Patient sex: M
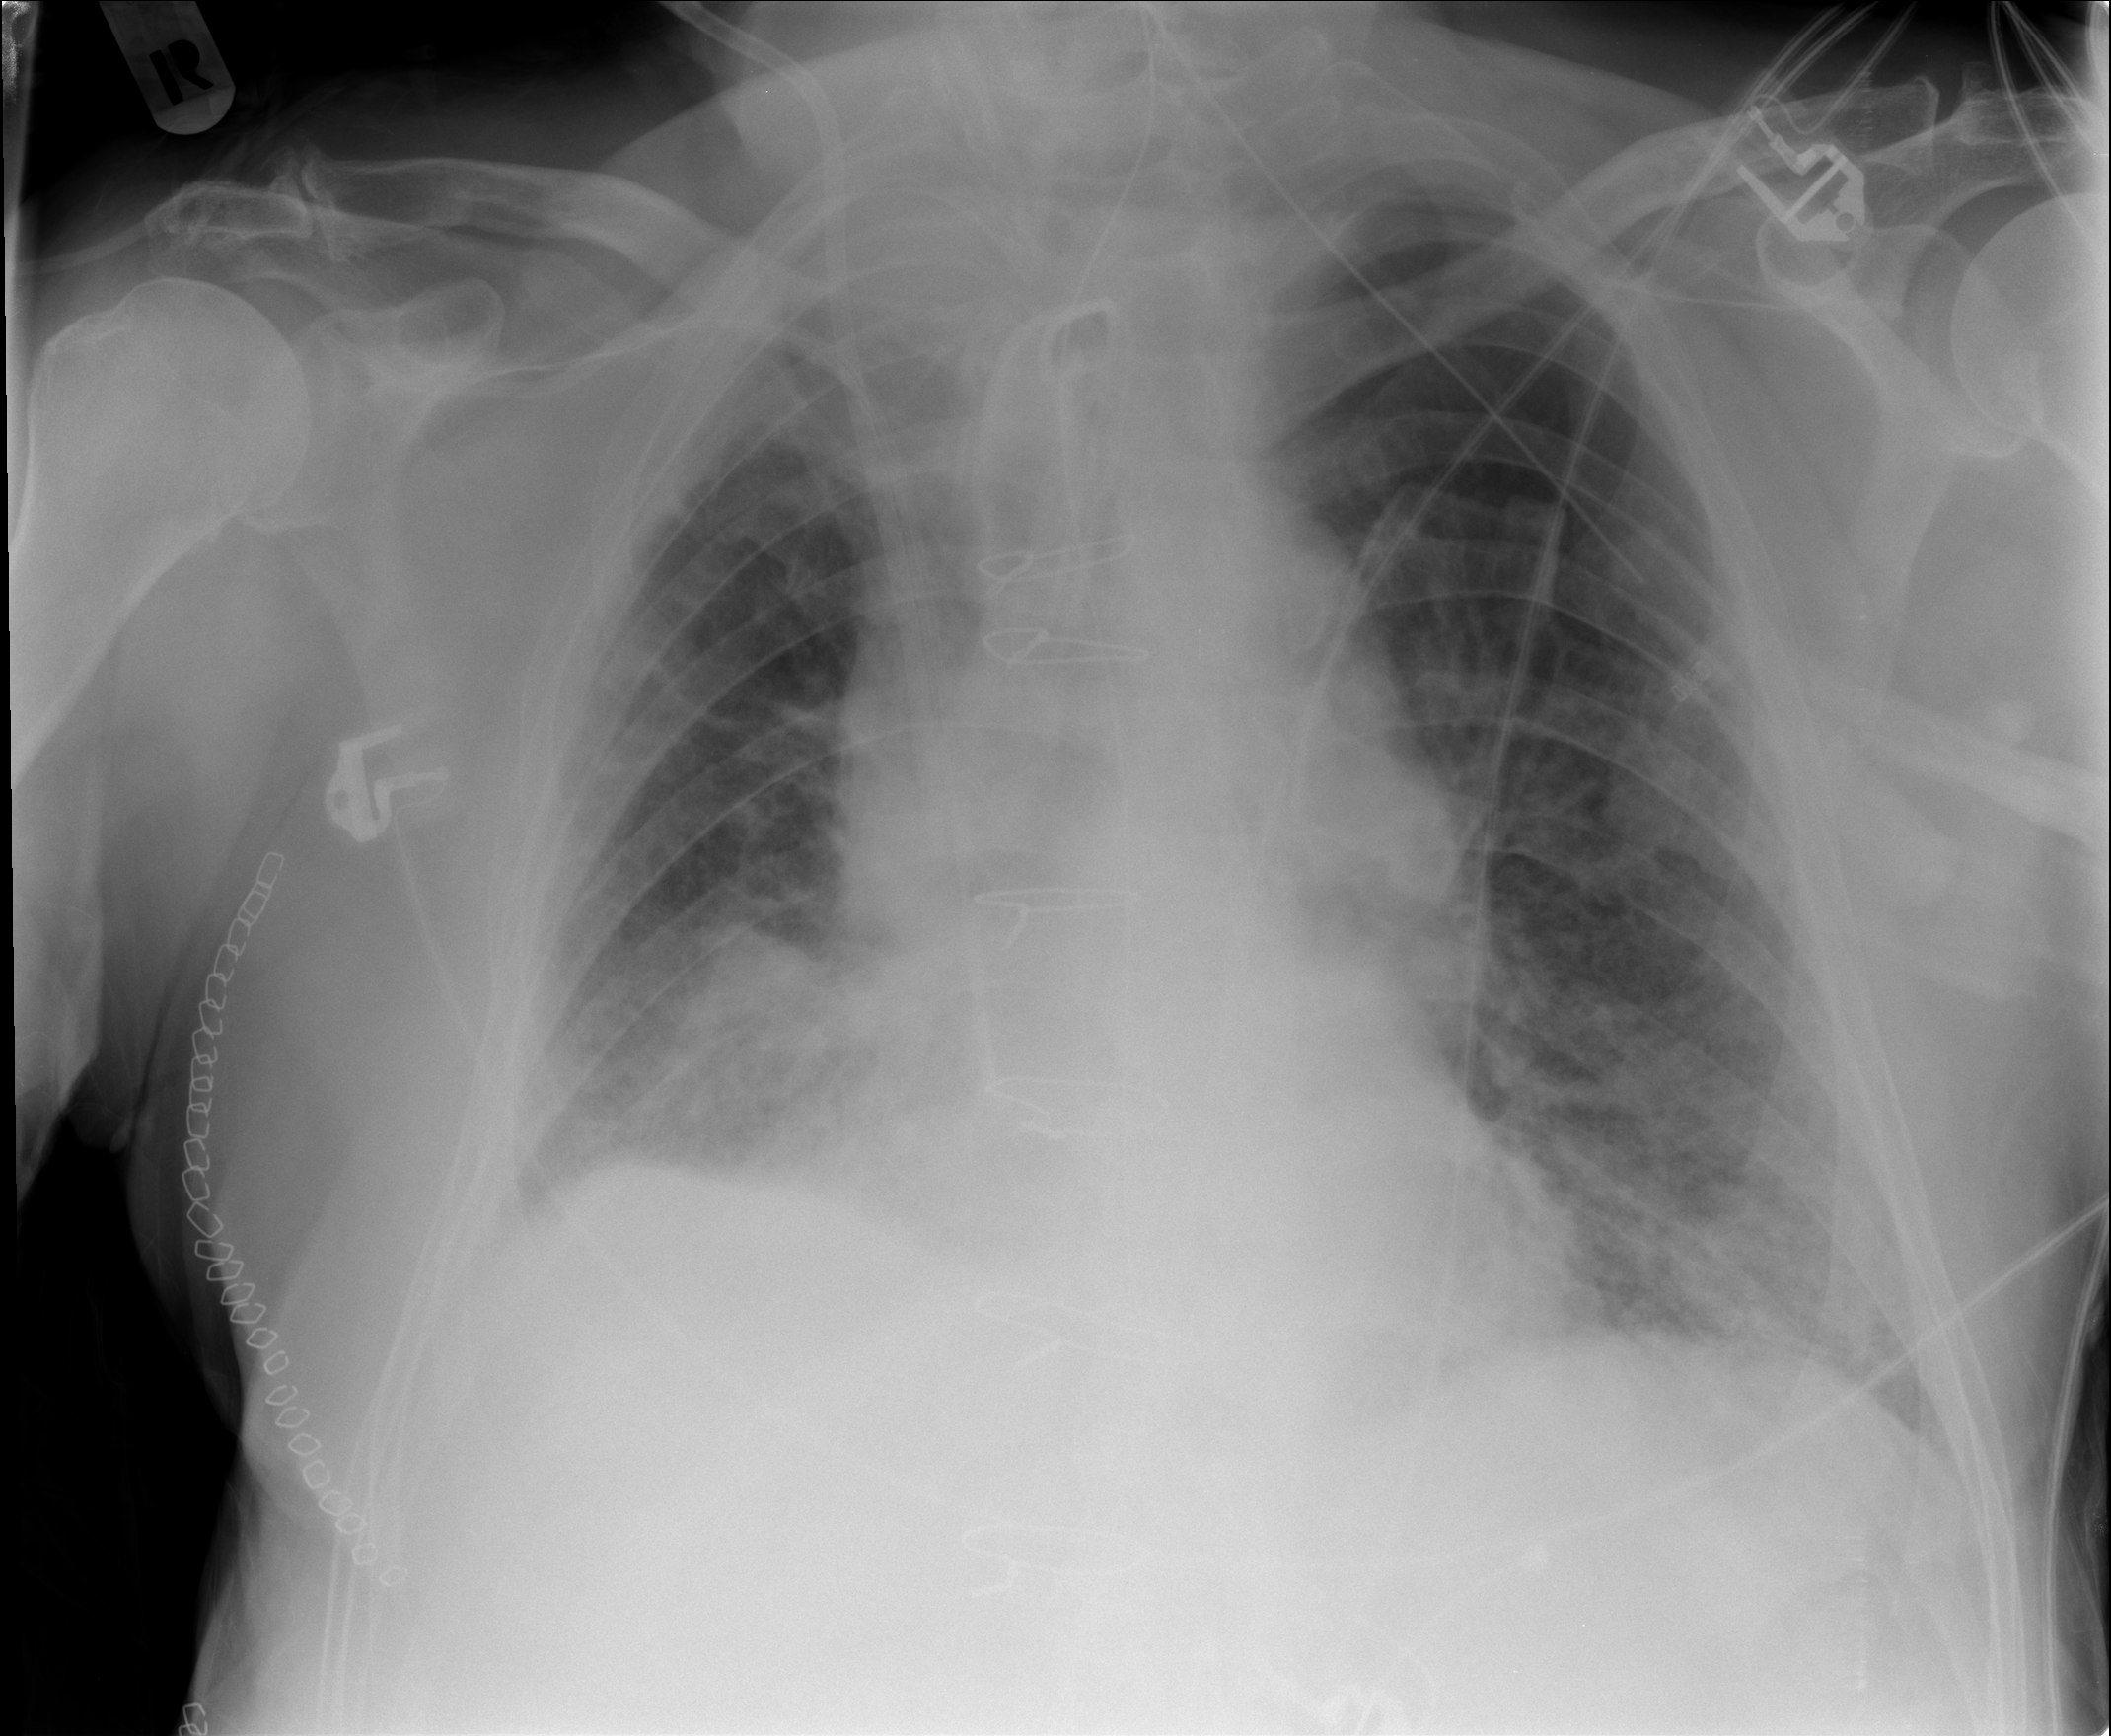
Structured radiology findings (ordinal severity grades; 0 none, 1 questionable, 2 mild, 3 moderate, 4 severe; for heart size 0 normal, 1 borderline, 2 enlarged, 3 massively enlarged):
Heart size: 0
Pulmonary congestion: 2
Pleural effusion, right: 2
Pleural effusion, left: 1
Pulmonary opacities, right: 3
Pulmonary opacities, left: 3
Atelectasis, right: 2
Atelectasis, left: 2